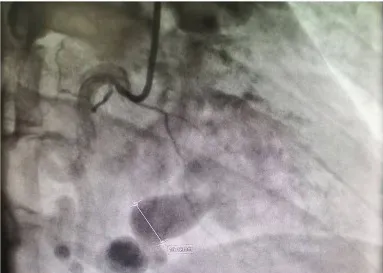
Right coronary artery to left ventricular fistula complicated with coronary artery dilation. And 19.12 mm in the distal part.
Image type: radiology (x_ray)